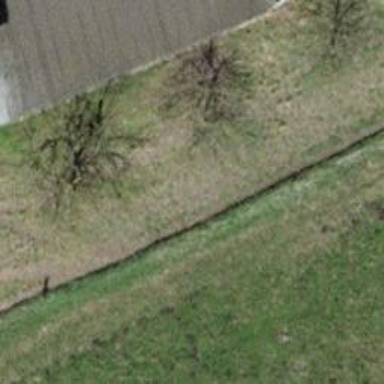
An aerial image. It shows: Deciduous broadleaved tree.